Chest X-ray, AP view. Patient: 70 years old, sex F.
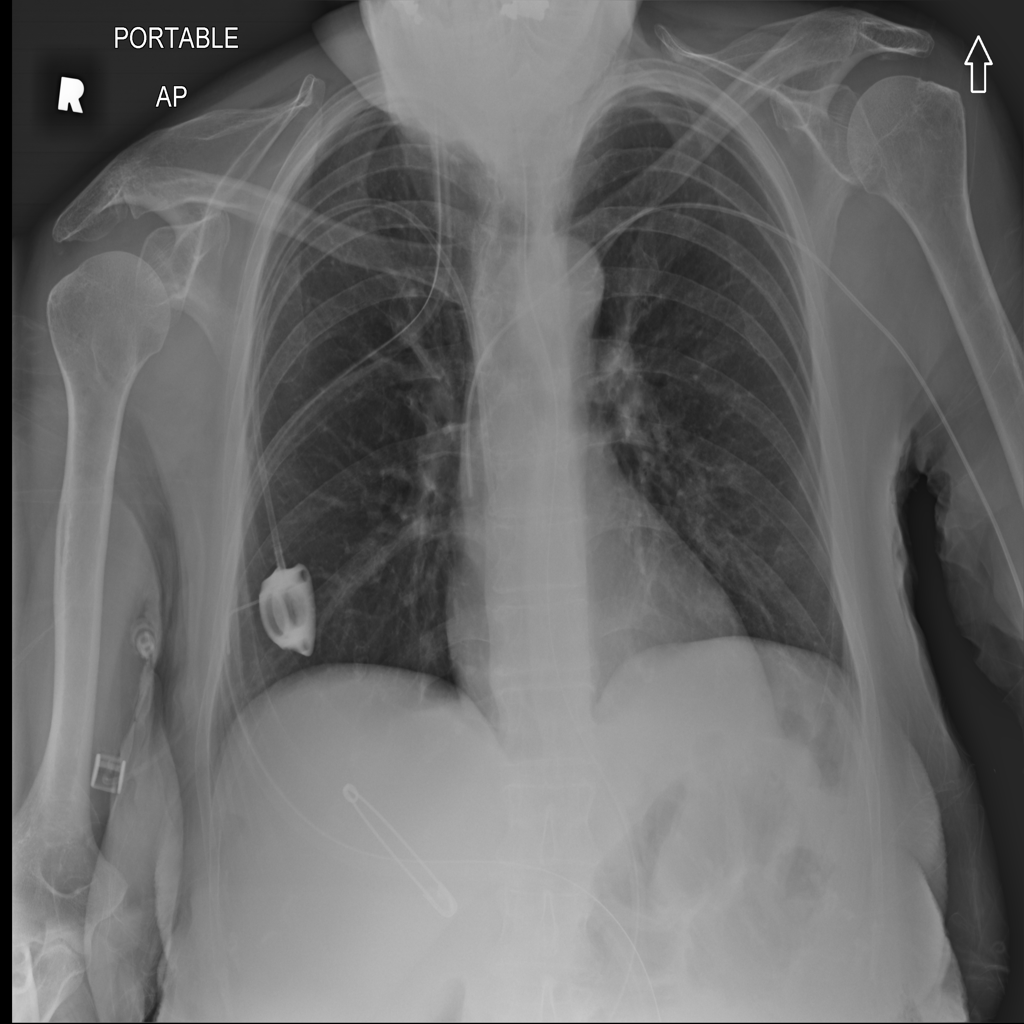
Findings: No Finding